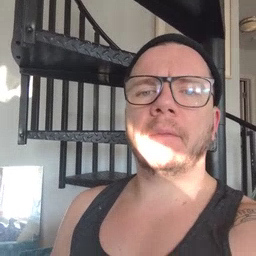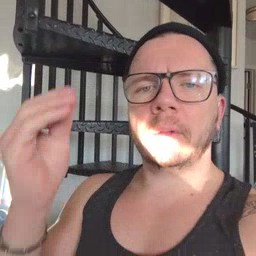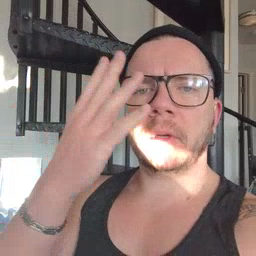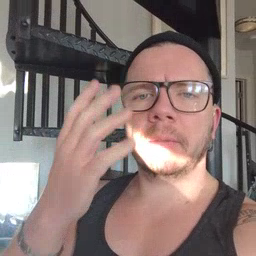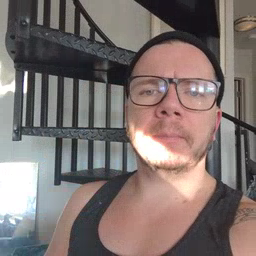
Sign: sun